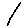
Label: line